Question: I am trying to troubleshoot a web app that is not functioning 100% correctly that was built by a former employee. I have a novice understanding of PHP.
This is a relatively simple app that displays past exam files, but is locked down to the public. It is working correctly for the most part except for a weird thing happening with sample answer files. Not every exam has a sample answer file. The ones that don't have one should just be blank. However what is happening is that some exam files that do not have a corresponding answer file are displaying the button for exam files for other exams.

You can see from this image, that the first exam from Spring 1997 shows a blank space for sample answer which is correct. the next three exams are also correct in that they are showing the correct answer file, however, the last three exams do not actually have sample answer files in the database but are showing the sample answer for Spring 2004, like they are repeating the last file name that is in a specific sequence.
What I think is happening is that there is nothing in the code specifically saying to render a blank space if there is no corresponding answer file, but I don't know if this is actually the case. This is the code from index.blade.php:
'''
<div class="row">
<h4>Browse past exams</h4>
<form class="form-inline">
<div class="form-group">
<label class="col-sm-2">Course</label>
<div class="col-sm-4">
{{ Form::select('course', $courses, Input::get('course', ''), array('class' => 'form-control')) }}
</div>
</div>
<div class="form-group">
<label class="col-sm-2">Faculty</label>
<div class="col-sm-4">
{{ Form::select('faculty', $faculties, Input::get('faculty', ''), array('class' => 'form-control')) }}
</div>
</div>
<div class="form-group">
<div class="col-sm-4">
{{ Form::submit('Submit', array('class' => 'btn btn-primary')) }}
</div>
</div>
{{ Form::close() }}
</form>
@if(PastExamsPublicController::isAdmin())
<div class="col-md-10 col-md-offset-1" style="margin-top: 25px; margin-bottom: 25px;">
<div class="btn-group" role="group">
<a href="{{ route('past-exams.utlaw.admin.exams.create') }}" class="btn btn-primary">
Add exam
</a>
<a href="{{ route('past-exams.utlaw.admin.faculty.index') }}" class="btn btn-primary">
Manage faculty
</a>
<a href="{{ route('past-exams.utlaw.admin.course.index') }}" class="btn btn-primary">
Manage courses
</a>
</div>
</div>
@endif
<hr>
</div>
<div class="row">
<div class="col-md-10 col-md-offset-1 col-xs-12">
<table class="table table-hover" id="past-exams-table" class="sort">
<thead>
<tr>
<th class='sort-default'>Course</th>
<th>Session/year</th>
<th>Faculty</th>
<th class='no-sort'>Exam</th>
<th class='no-sort'>Sample Answers</th>
</tr>
</thead>
<tbody>
@foreach($exams as $exam)
<tr>
<td>{{ $exam->course->name }}</td>
<td data-sort="{{ $exam->year . $exam->session->name }}" >
{{ $exam->session->name . '/' . $exam->year }}
</td>
<td>{{ $exam->faculty->last_name . ', ' . $exam->faculty->first_name }}</td>
<?php
foreach($exam->files as $file) {
if($file->type == 'a') {
$answers = $file->filename;
}
else{
$examf = $file->filename;
}
}
?>
<td>
<a href="{{ asset('files/' . $examf) }}" class="btn btn-warning">
<span class="glyphicon glyphicon-download" aria-hidden="true"></span> Exam
</a>
</td>
<td>
@if(isset($answers))
<a href="{{ asset('files/' . $answers) }}" class="btn btn-primary">
<span class="glyphicon glyphicon-download" aria-hidden="true"></span> Sample Answers
</a>
@endif
</td>
</tr>
@endforeach
</tbody>
</table>
</div>
</div>
'''
Thank you in advance for any guidance in helping point me to the genesis of the error.
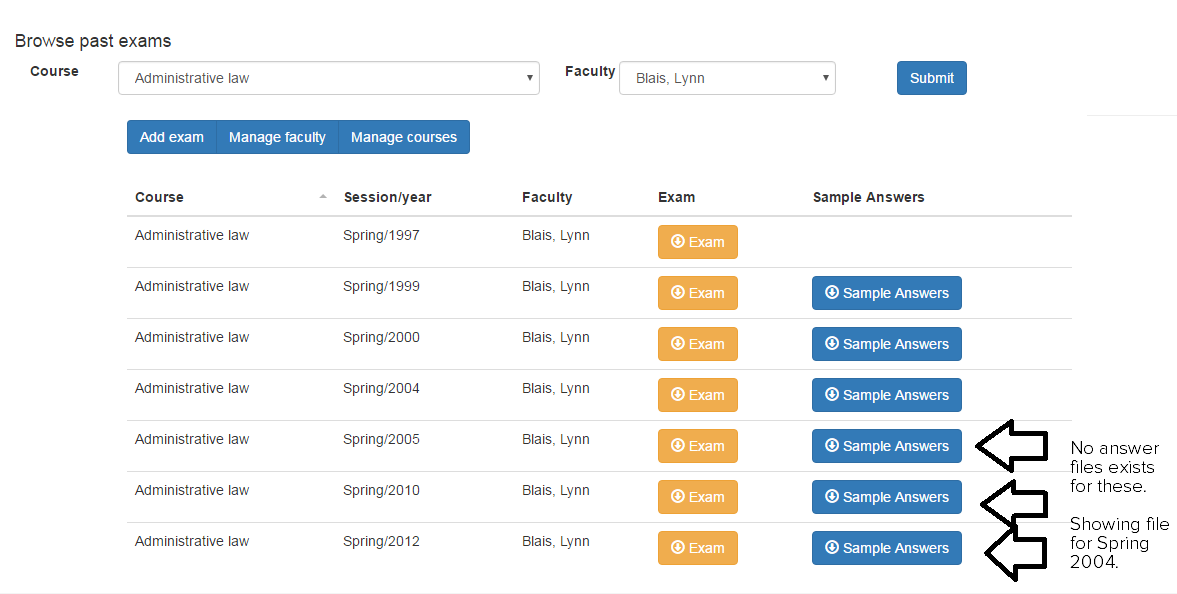
Answer: Your problem exists here:
'''
foreach($exam->files as $file) {
if($file->type == 'a') {
$answers = $file->filename;
}
else{
$examf = $file->filename;
}
}
'''
This is contained inside a 'foreach' loop so gets run for each exam. If the exam type is "a", the '$answers' variable gets set, but there is nothing that clears it if it is not set. Would recommend initializing it to 'null' before the loop:
'''
$answers = null;
$examf = null;
foreach($exam->files as $file) {
if($file->type == 'a') {
$answers = $file->filename;
}
else{
$examf = $file->filename;
}
}
'''
EDIT: As pointed out by @mopo922, you will want to do the same with '$examf', which I added above.